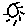
Label: sun